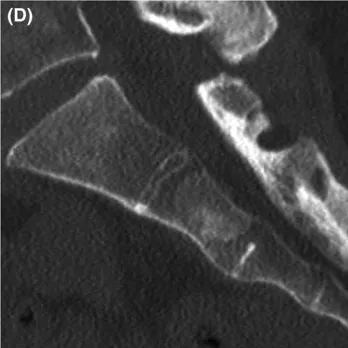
Imaging findings in case 2. CT image demonstrates slight osteosclerosis throughout the tumorous lesion and no osteolytic changes (D).
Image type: radiology (ct)